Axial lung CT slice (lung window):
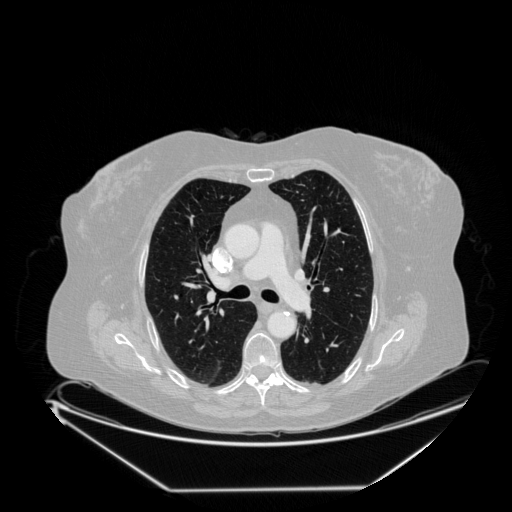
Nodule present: no